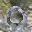
Label: 0